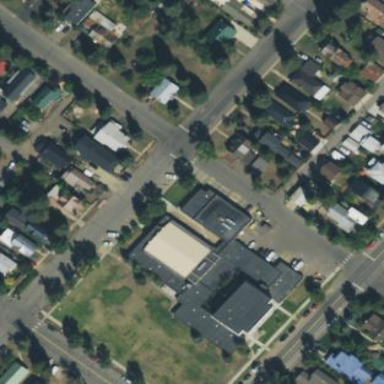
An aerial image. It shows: Public school building.